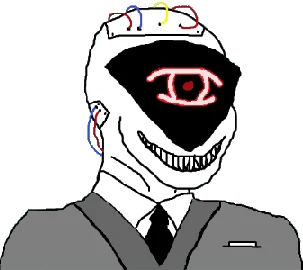
Label: 5_Oomer